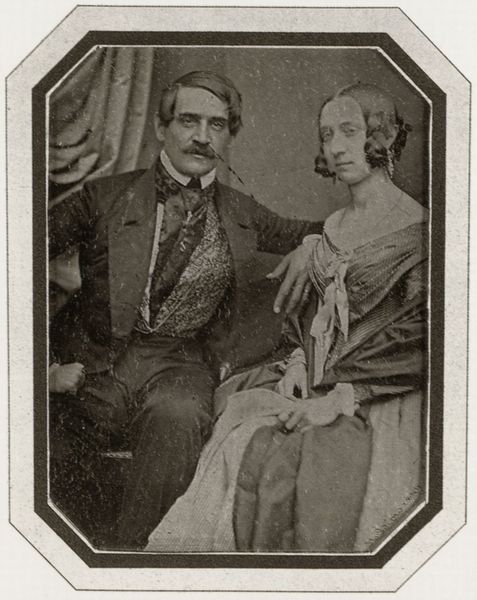
Titel: Oswald Ludwig T. Sack mit seiner Frau Mathilde F., geborene Cords
Künstler: Hermann Biow
Standort: Hamburg
Institution: Museum für Kunst und Gewerbe
Schlagwörter: hand, mann, weiß, menschen, sitzen, ausschnitt, braun, frau, frisur, frisuren, grau, haar, kleid, nase, ohrring, profil, raum, schmuck, schwarz, blick, dame, tuch, schleife, alt, anzug, bart, hose, jacke, schnurrbart, augen, band, blicke, falten, gesicht, kragen, rahmen, bildnis, hals, herr, hände, portrait, porträt, vorhang, haare, reich, sitzend, ohrringe, paar, dekollete, frontal, kinn, lippen, locken, mittelscheitel, scheitel, schulter, schultern, bein, zwei, mieder, kette, bank, sepia, frack, schnäuzer, gardine, krawatte, seitenscheitel, pupillen, atelier, ramen, weste, halskette, foto, fotografie, photographie, doppelportrait, doppelporträt, schulterfrei, hintegrund, porträts, schwarz weiss, vatermörder, faust, stehkragen, photo, uhrenkette, ehepaar, kravatte, halbprofil, firsur, geflochten, geschnürt, bürgerlich, mienen, lehnend, abgerundet, aufnahme, mann frau, studio, jahrhundert, atelieraufnahme, lichtbild, paarbildnis, schurrbart, angekantet, abgeschrägte ecken, brautbild, degauerreotypie, ehebild, 1900 jhd, schwerz und weiss